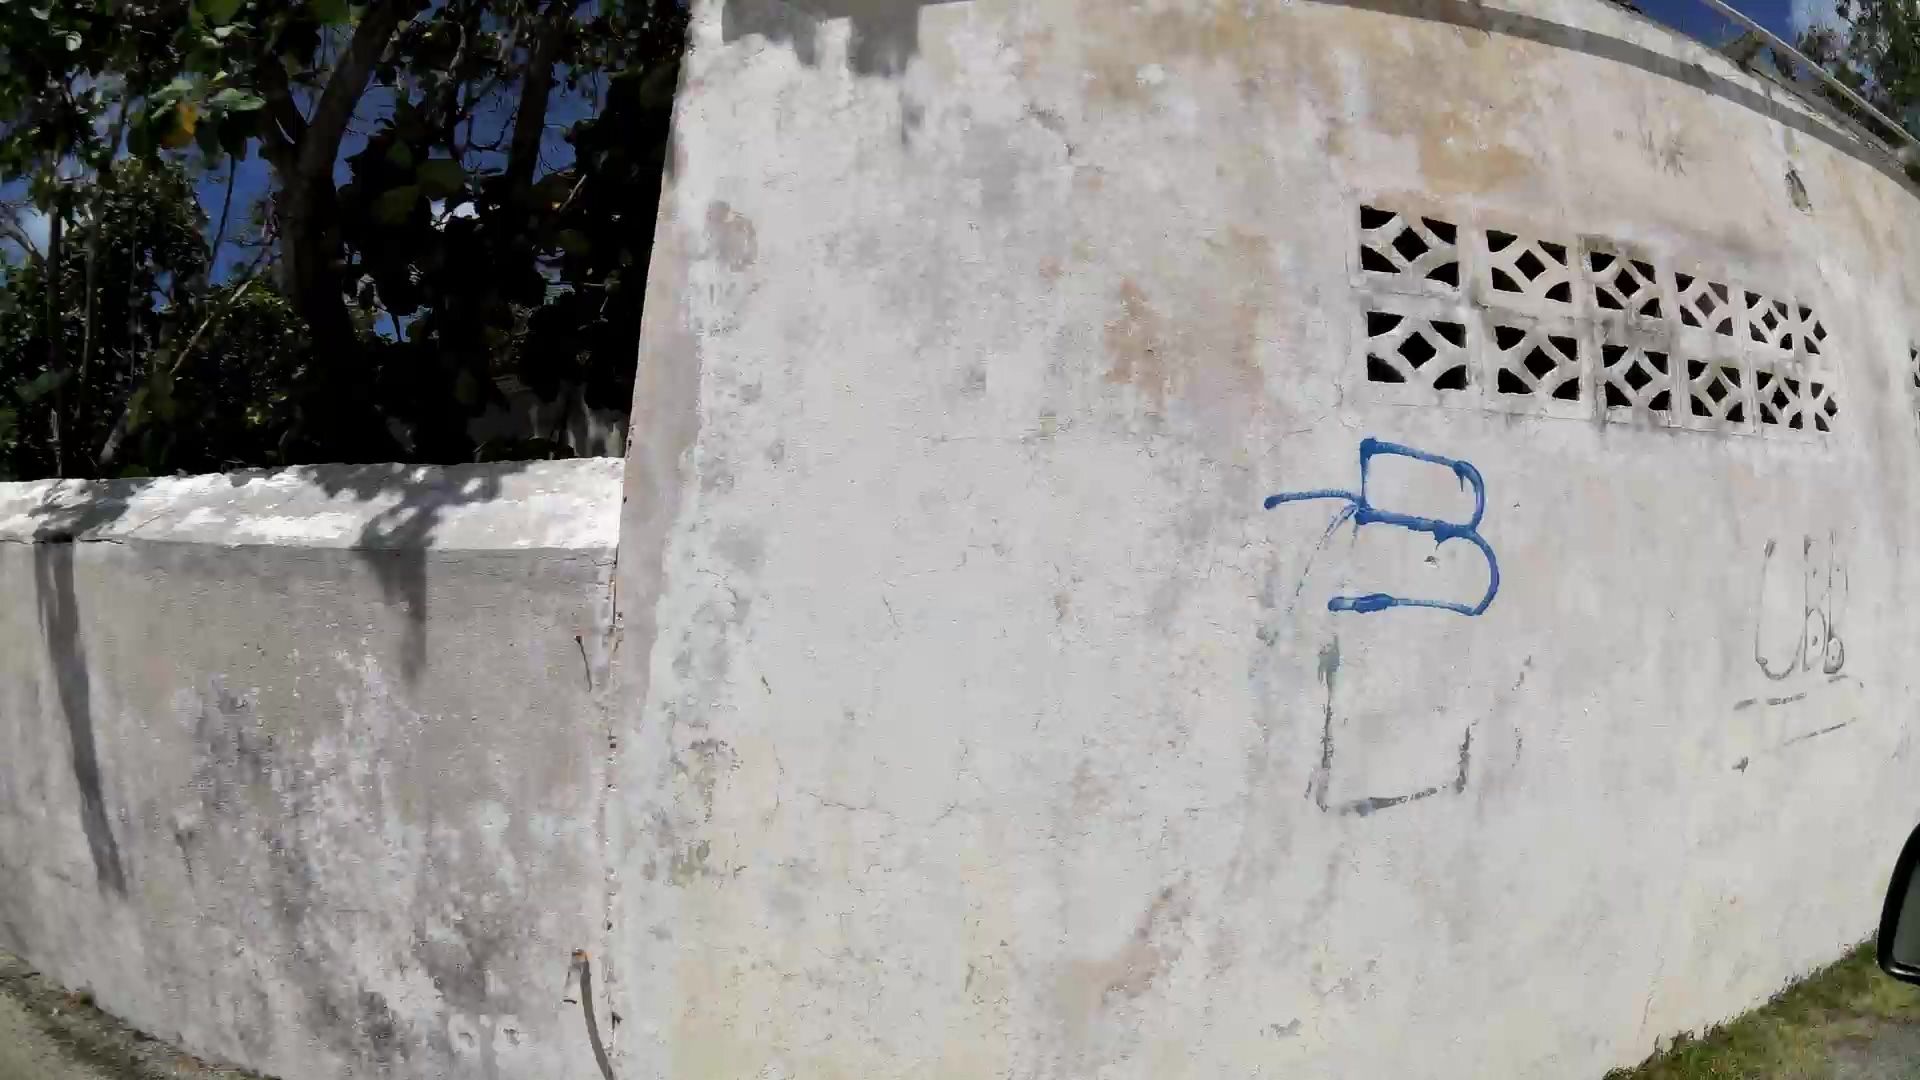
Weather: snowy
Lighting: day
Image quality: slightly poor
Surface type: walking surface
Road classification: tertiary
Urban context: semi-dense urban cluster
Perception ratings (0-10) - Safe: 3.98, Lively: 0.63, Beautiful: 2.91, Boring: 4.06, Depressing: 1.58, Wealthy: 3.75